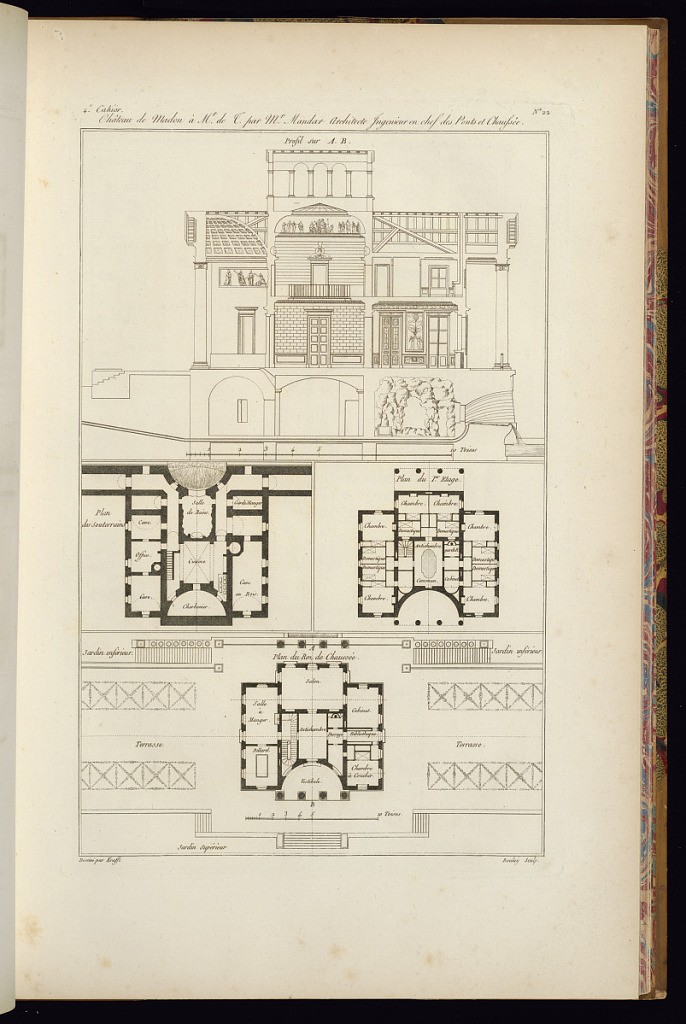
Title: Château de Madon à Mr. de C par Mr. Mandar Architecte Ingenieur en chef des Ponts et Chaussée
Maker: Jean-Charles Krafft, French, 1764 - 1833
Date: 1812
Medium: Etching and engraving on paper
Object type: Print
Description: An architectural print illustrating a chateau with a sectional view of the interior and three floor plans. The chateau features neoclassical motifs, with columns, friezes, decorative paneling, domed ceilings, and coffering. The plate is titled, numbered, and signed